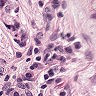
Metastatic tissue present: yes